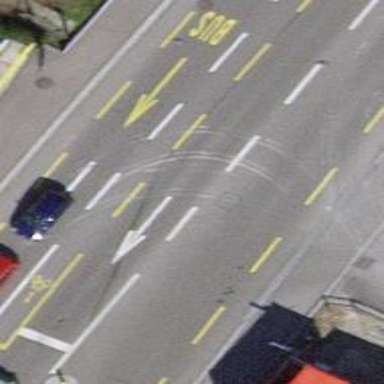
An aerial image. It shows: Primary highway with asphalt surface. It has sidewalks on both sides and designated lanes for cycling in both directions.